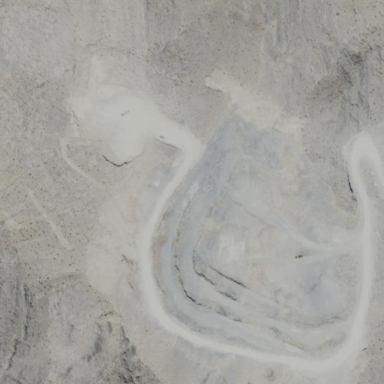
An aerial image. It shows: Quarry area.